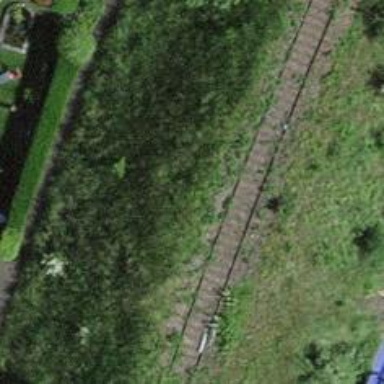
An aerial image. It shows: Disused railway.